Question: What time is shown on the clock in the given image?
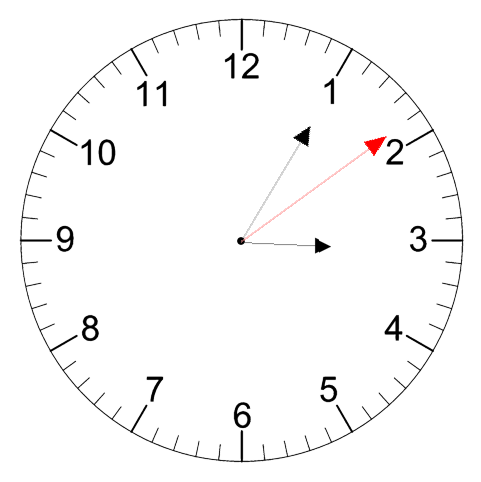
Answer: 03:05:09